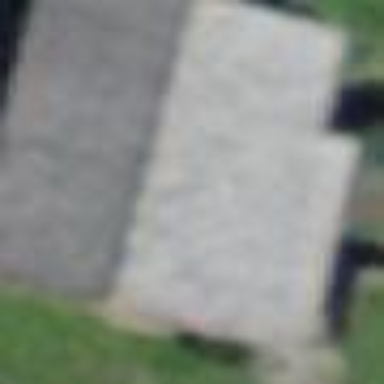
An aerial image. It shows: Cabin.